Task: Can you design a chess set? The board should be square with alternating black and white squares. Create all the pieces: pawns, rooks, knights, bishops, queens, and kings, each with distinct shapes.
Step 3648:
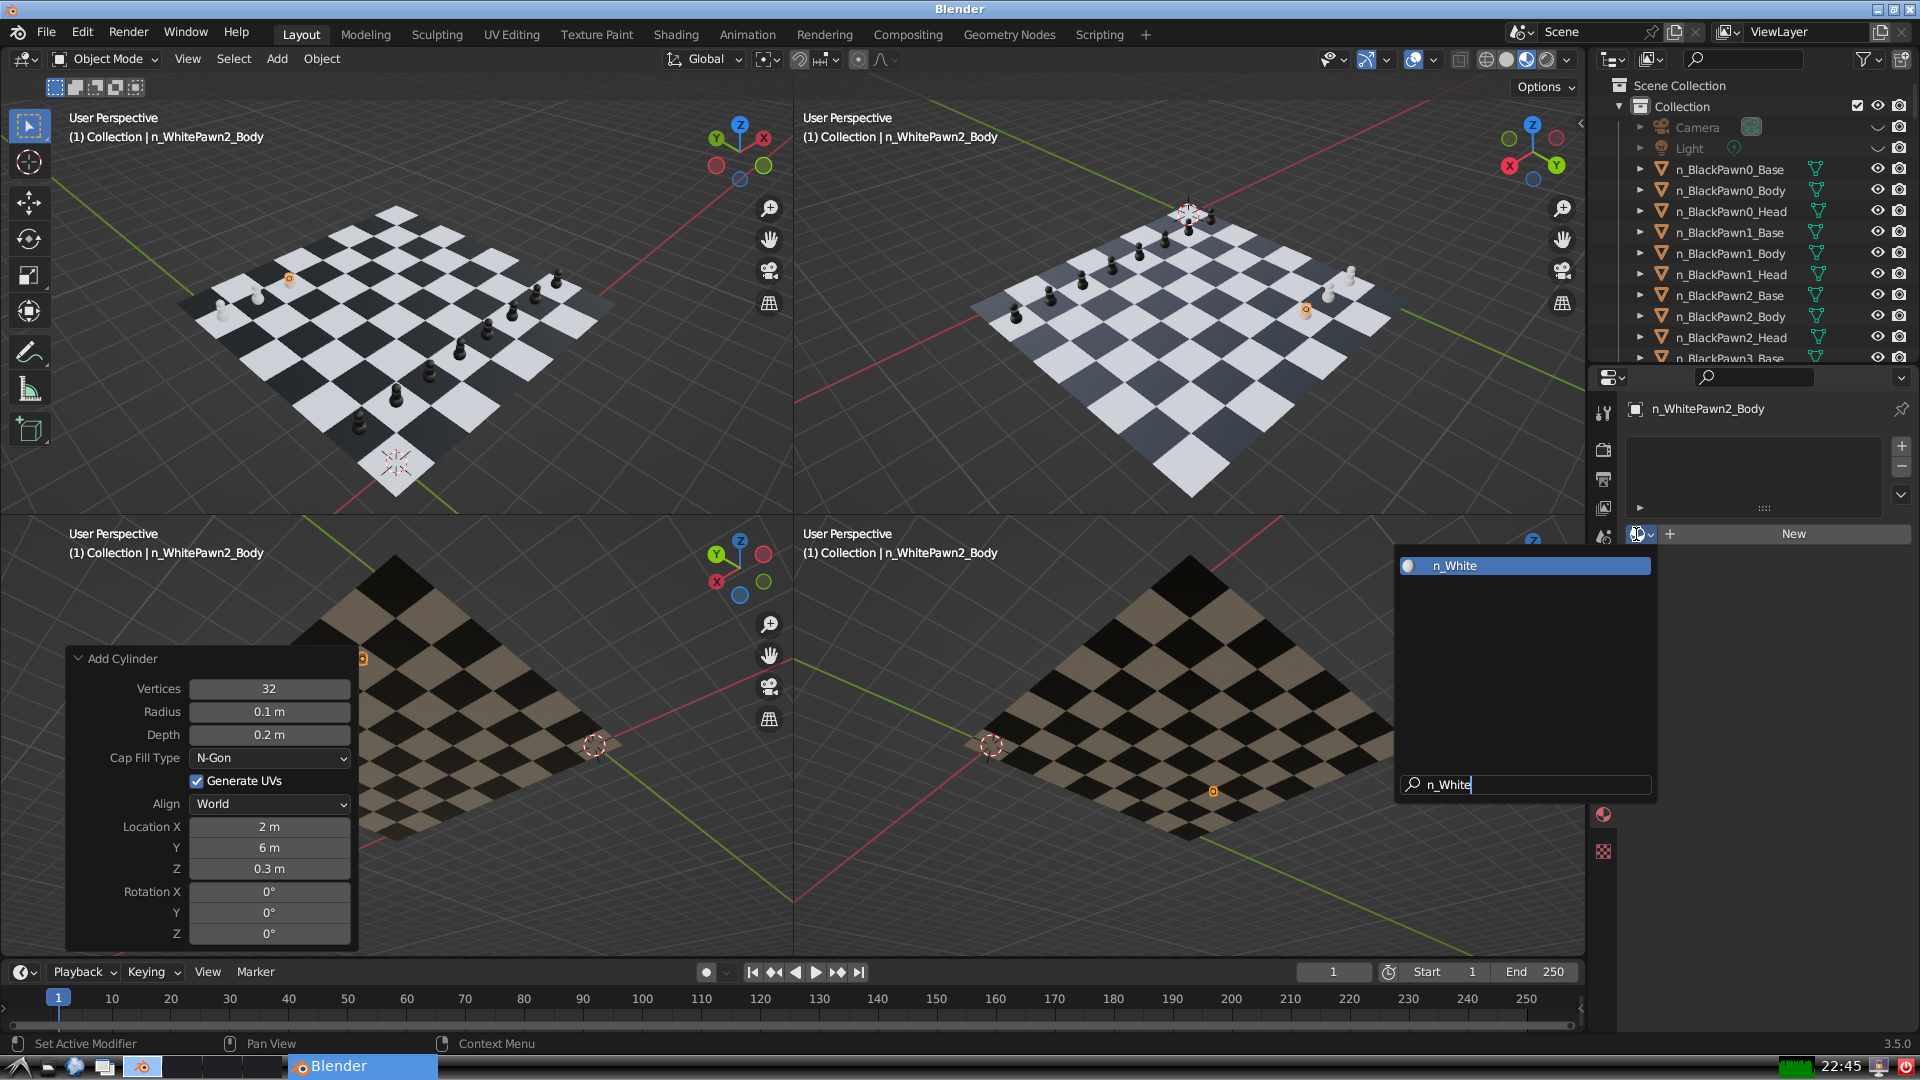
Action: {"key_press": ['Return']}